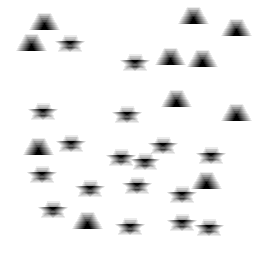
Squares: 0
Triangles: 11
Stars: 17
Total shapes: 28